Interaction volume radius: 5 \u00c5
Interaction volume height: 30 \u00c5
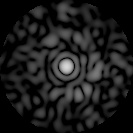
Disorder parameter: 0.85